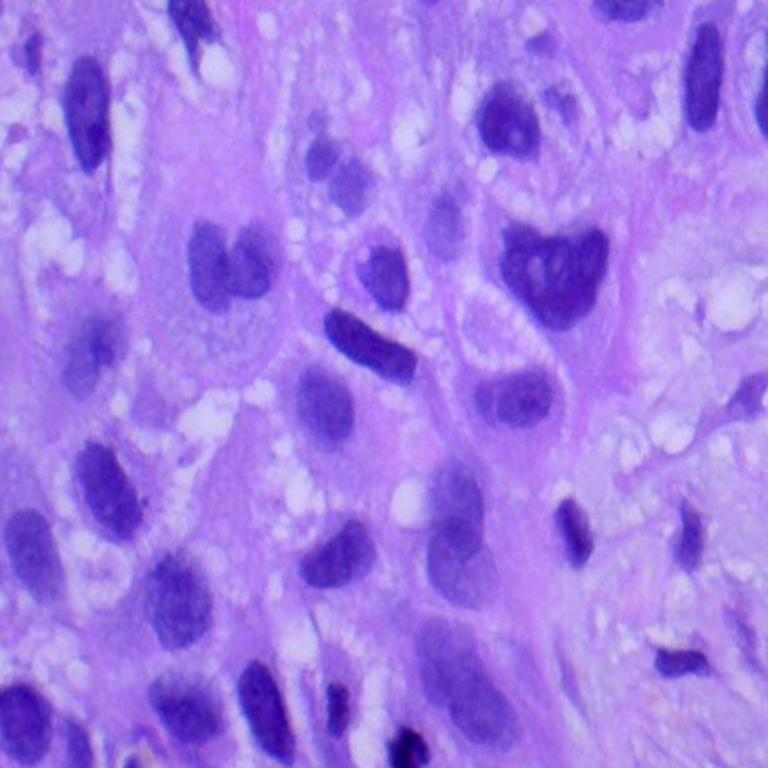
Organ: lung
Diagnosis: squamous carcinomas